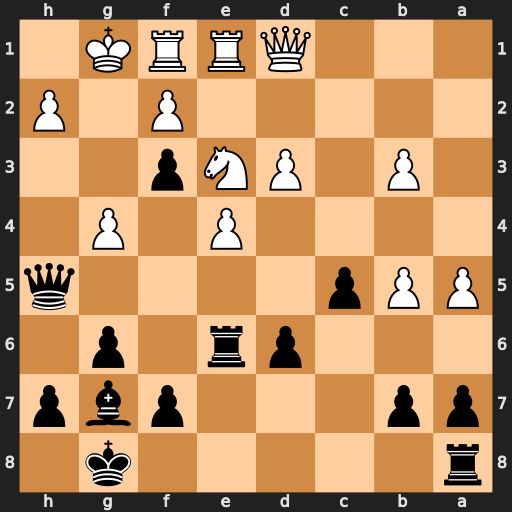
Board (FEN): r5k1/pp3pbp/3pr1p1/PPp4q/4P1P1/1P1PNp2/5P1P/3QRRK1
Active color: b
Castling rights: -
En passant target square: -
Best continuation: Qh3 Qxf3 Qxf3